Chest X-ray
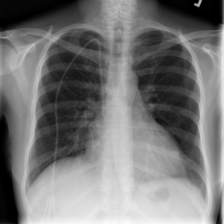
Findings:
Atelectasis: negative
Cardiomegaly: negative
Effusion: negative
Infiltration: positive
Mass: negative
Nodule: negative
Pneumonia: negative
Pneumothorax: negative
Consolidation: negative
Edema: negative
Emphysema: negative
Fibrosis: negative
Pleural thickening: negative
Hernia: negative